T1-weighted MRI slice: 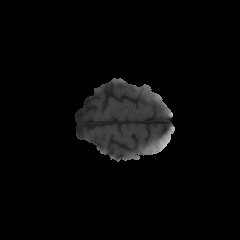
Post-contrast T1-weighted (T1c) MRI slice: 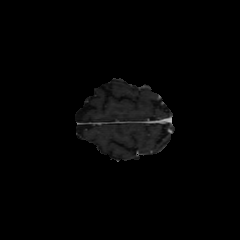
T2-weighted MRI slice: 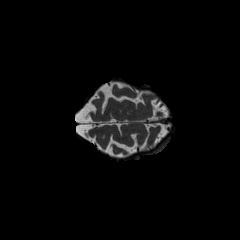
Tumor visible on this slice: no